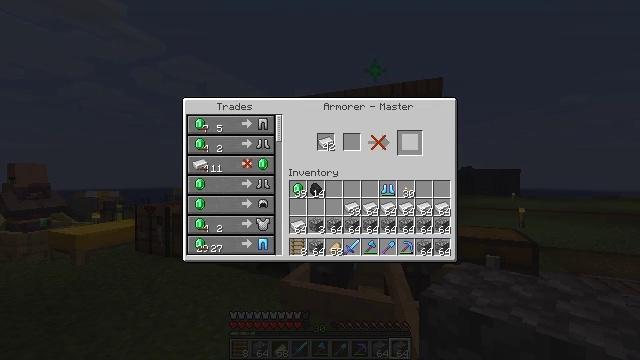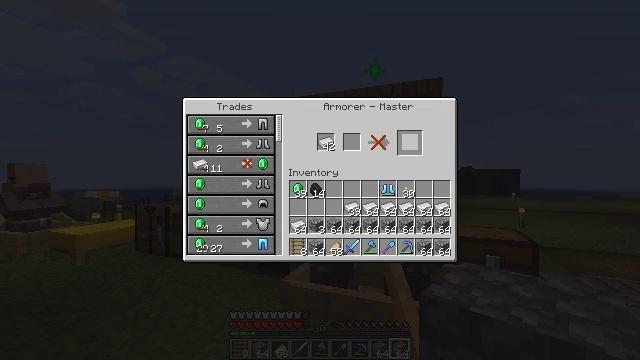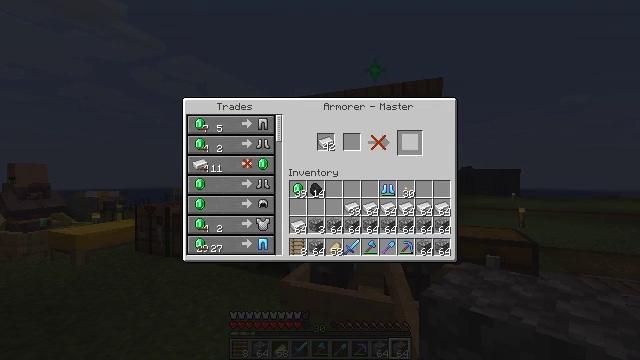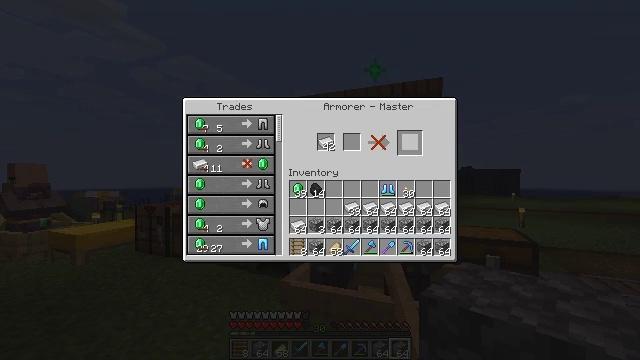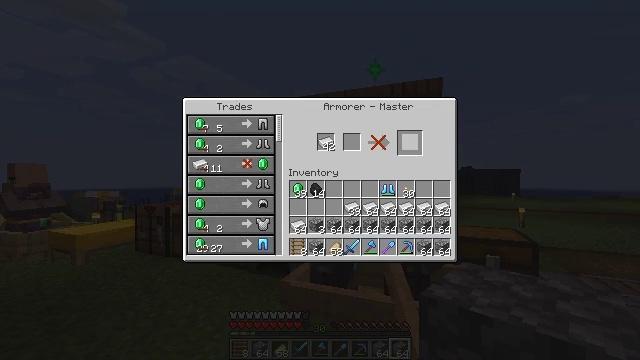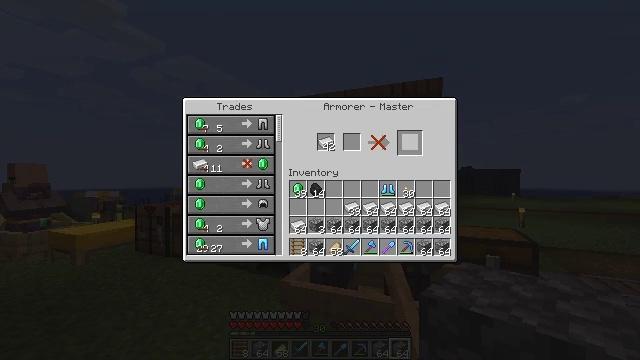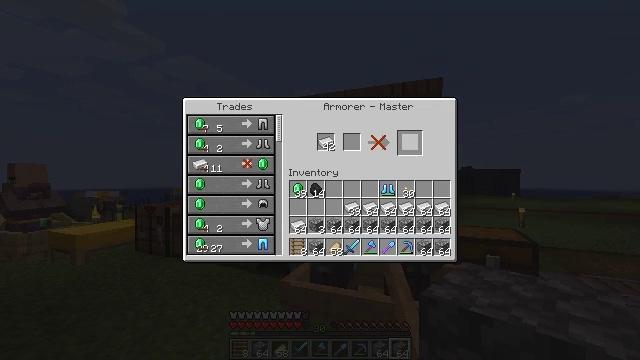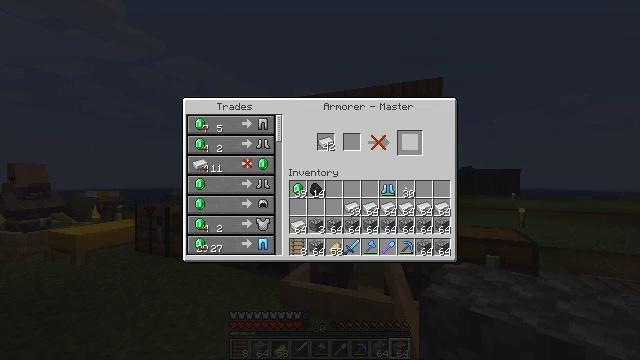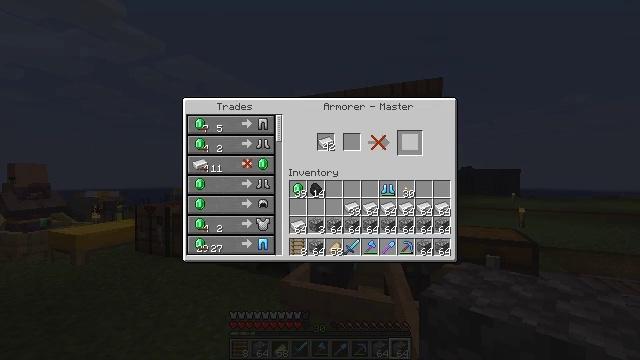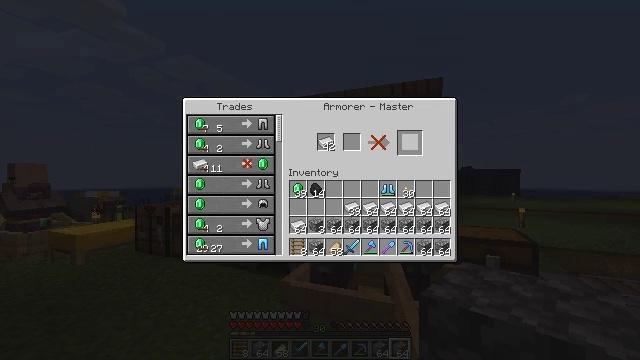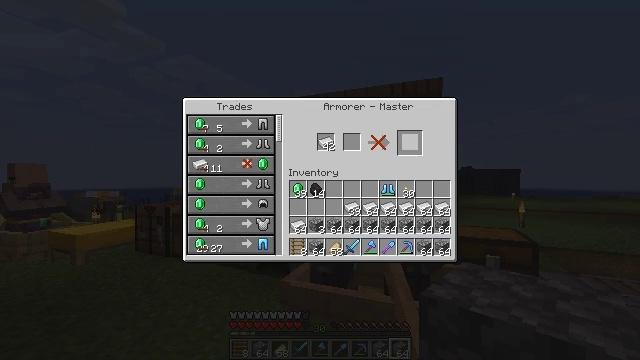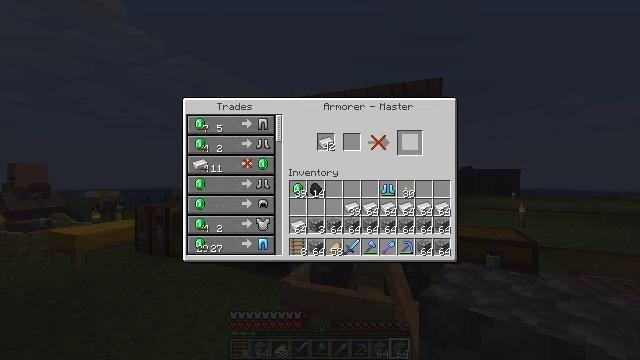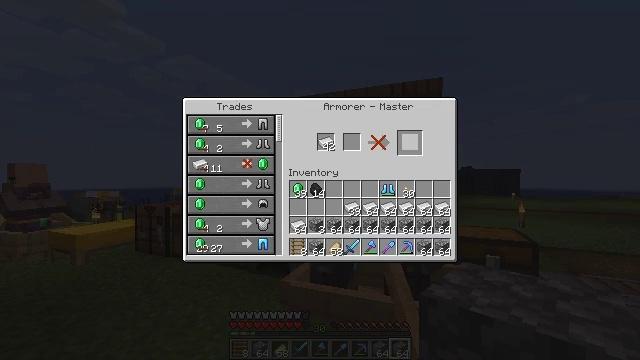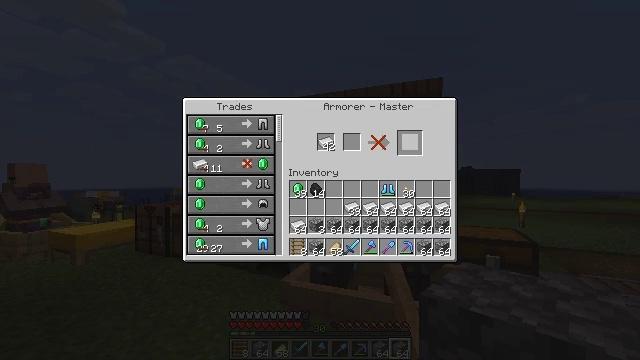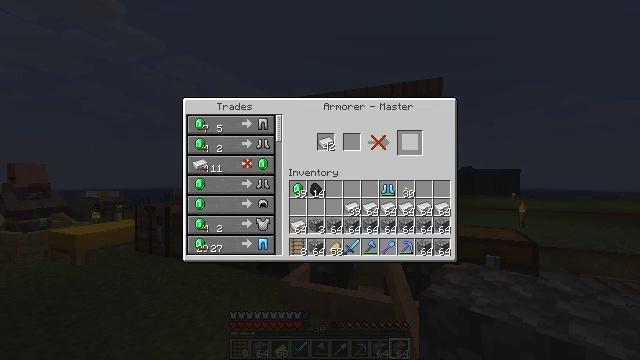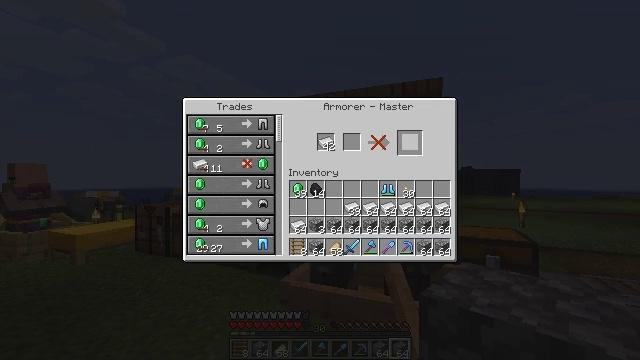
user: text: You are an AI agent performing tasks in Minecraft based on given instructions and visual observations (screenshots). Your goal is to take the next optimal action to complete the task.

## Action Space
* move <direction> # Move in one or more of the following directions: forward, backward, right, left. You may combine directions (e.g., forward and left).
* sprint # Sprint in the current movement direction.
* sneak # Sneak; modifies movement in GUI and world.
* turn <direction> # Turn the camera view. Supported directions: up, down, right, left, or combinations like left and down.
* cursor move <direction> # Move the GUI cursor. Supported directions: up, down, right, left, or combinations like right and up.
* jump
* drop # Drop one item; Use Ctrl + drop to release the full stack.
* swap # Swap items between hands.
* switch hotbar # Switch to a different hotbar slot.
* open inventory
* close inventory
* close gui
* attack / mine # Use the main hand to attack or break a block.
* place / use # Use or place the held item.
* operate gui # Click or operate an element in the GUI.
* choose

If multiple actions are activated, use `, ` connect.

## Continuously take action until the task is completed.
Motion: motion action
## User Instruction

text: Create a diamond hoe using diamonds and sticks.
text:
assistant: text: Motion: no_op
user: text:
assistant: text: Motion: no_op
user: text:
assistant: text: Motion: no_op
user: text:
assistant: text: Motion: no_op
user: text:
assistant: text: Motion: no_op
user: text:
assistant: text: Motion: no_op
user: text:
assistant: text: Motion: no_op
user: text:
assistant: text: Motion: no_op
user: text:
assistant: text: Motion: no_op
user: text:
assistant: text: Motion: no_op
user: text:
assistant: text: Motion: no_op
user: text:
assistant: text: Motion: no_op
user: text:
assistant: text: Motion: no_op
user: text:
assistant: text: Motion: no_op
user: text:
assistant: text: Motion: no_op
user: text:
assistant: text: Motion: no_op
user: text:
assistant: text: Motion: no_op
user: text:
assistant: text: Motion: cursor move right
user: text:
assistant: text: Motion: cursor move right
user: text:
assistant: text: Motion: cursor move right
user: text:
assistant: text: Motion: cursor move right
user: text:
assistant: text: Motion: no_op
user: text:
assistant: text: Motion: no_op
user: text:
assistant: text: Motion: no_op
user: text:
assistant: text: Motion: no_op
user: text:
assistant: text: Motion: no_op
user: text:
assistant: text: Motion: no_op
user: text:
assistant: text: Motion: no_op
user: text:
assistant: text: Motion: no_op
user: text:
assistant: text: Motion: no_op